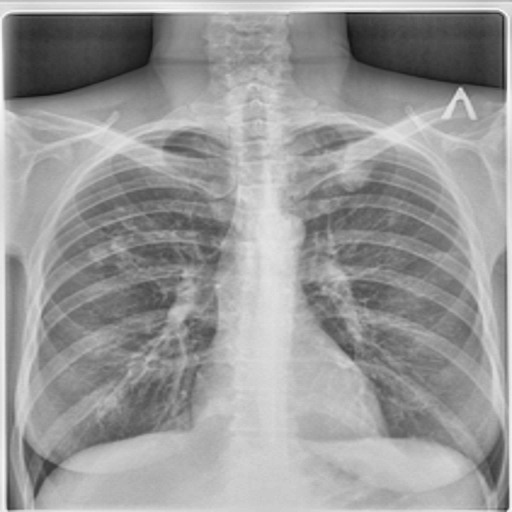
Finding: TUBERCULOSIS